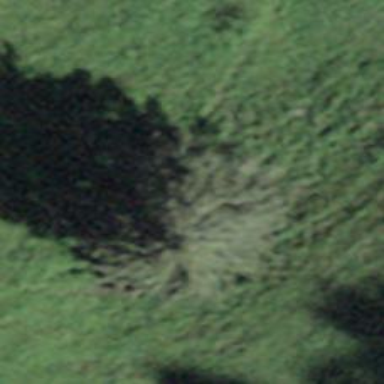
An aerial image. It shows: Single tag "natural: tree."